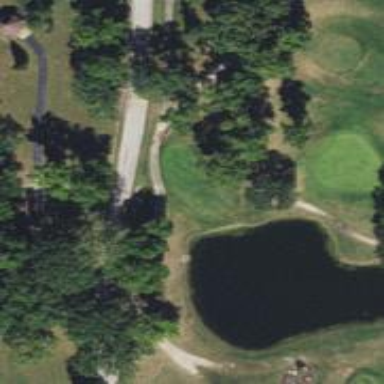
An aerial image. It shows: View of golf hole.